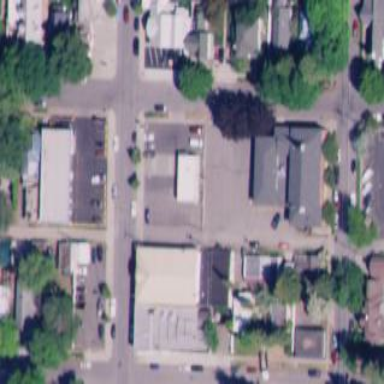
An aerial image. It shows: Sidewalk.